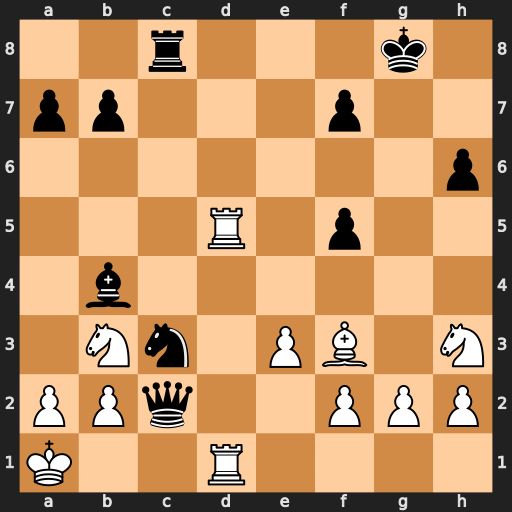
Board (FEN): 2r3k1/pp3p2/7p/3R1p2/1b6/1Nn1PB1N/PPq2PPP/K2R4
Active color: w
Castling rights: -
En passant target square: -
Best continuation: R5d2 Nxd1 Rxc2 Rxc2 Bxd1